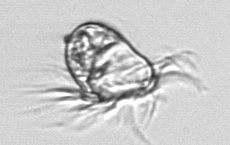
Label: Leegaardiella_ovalis